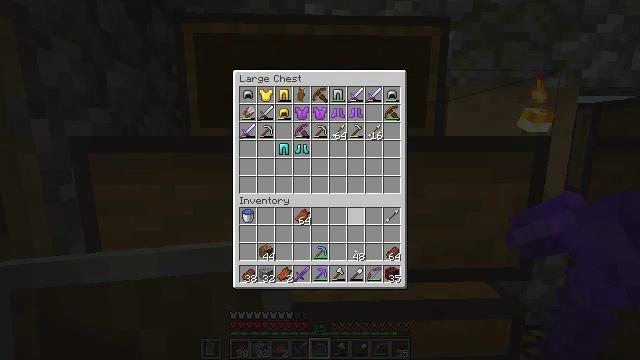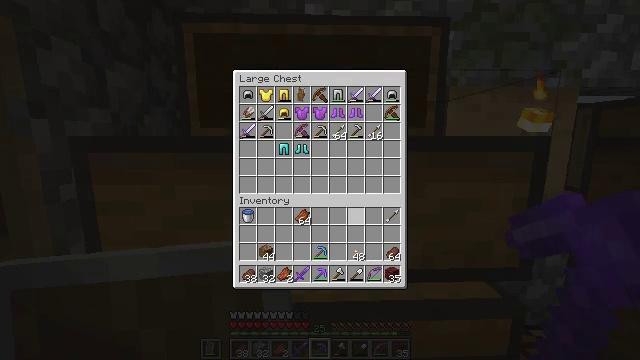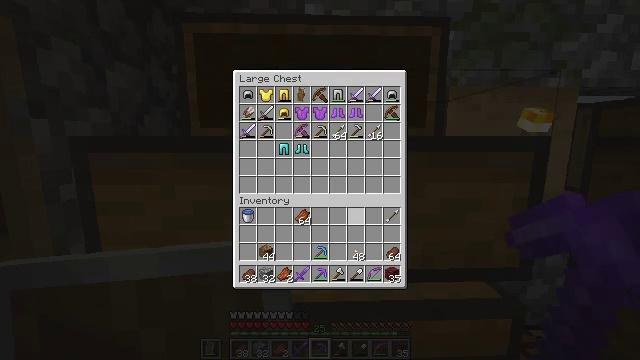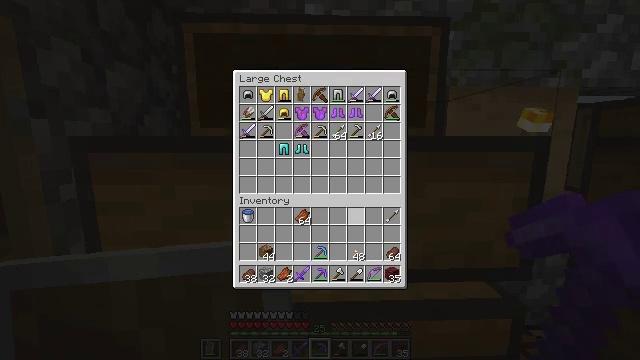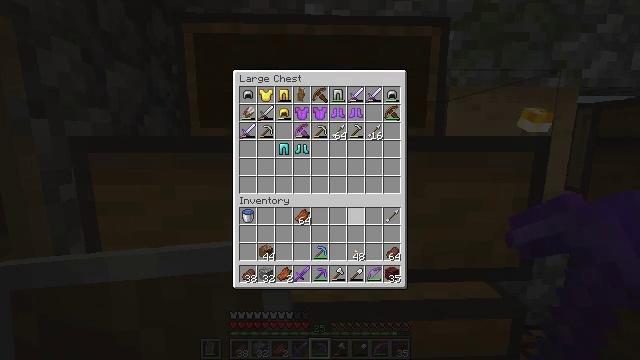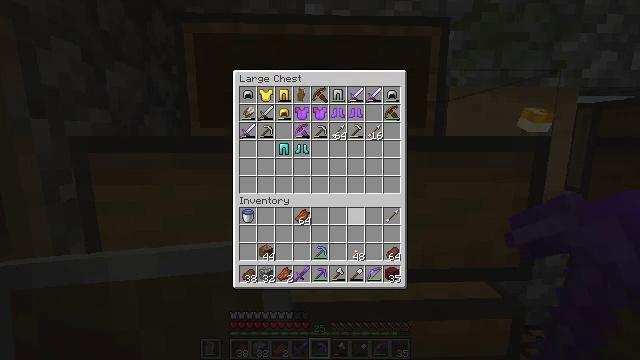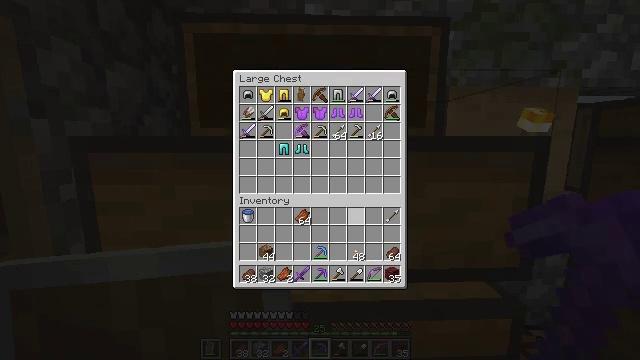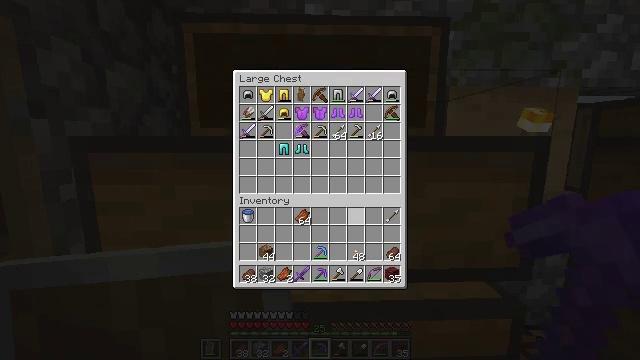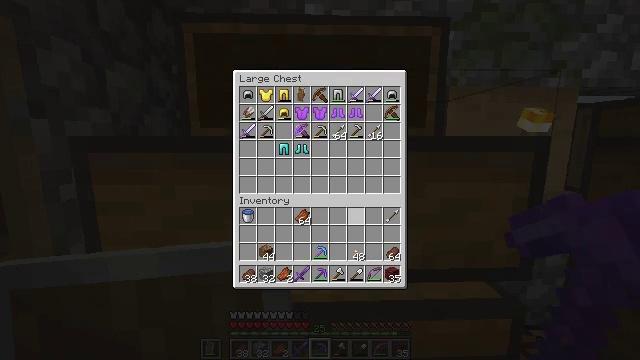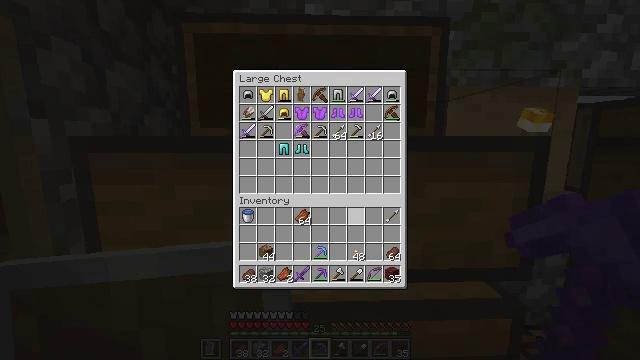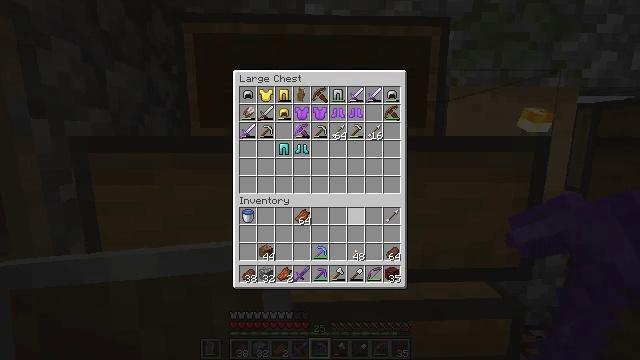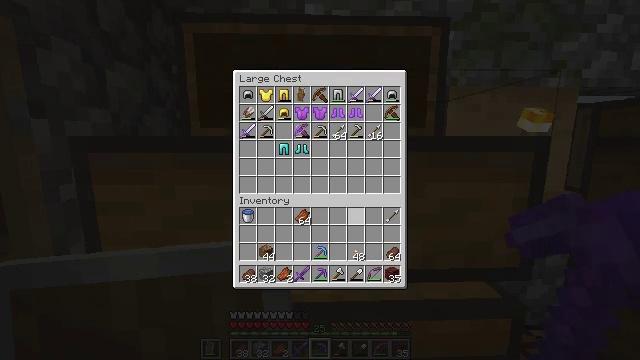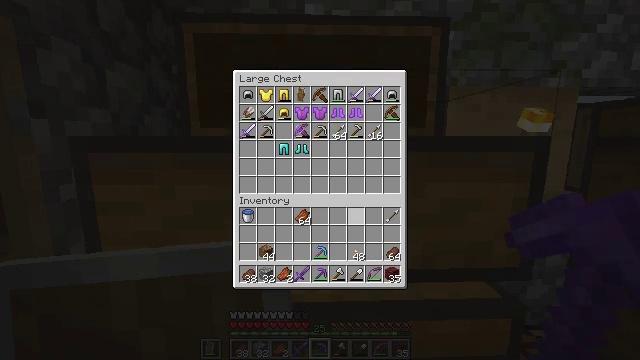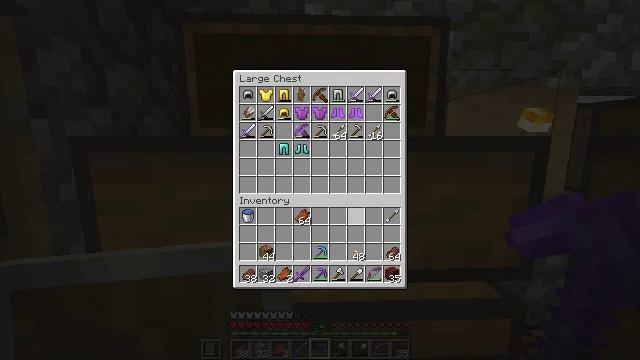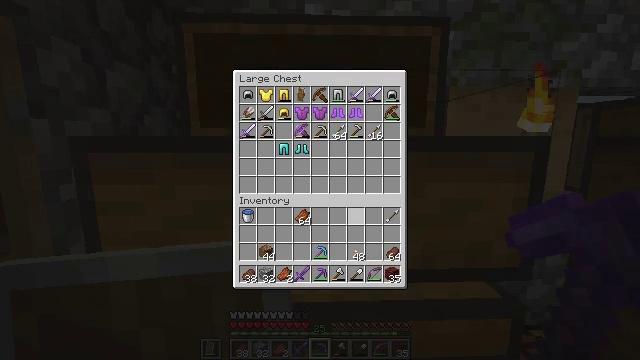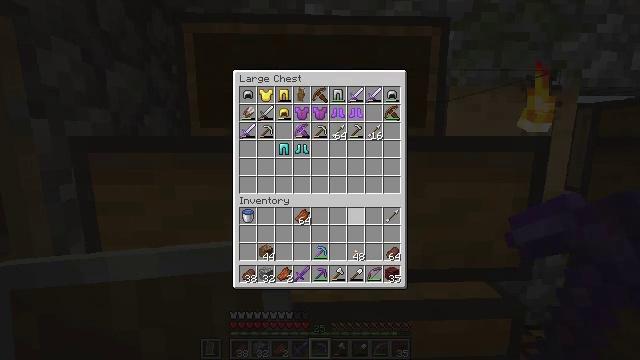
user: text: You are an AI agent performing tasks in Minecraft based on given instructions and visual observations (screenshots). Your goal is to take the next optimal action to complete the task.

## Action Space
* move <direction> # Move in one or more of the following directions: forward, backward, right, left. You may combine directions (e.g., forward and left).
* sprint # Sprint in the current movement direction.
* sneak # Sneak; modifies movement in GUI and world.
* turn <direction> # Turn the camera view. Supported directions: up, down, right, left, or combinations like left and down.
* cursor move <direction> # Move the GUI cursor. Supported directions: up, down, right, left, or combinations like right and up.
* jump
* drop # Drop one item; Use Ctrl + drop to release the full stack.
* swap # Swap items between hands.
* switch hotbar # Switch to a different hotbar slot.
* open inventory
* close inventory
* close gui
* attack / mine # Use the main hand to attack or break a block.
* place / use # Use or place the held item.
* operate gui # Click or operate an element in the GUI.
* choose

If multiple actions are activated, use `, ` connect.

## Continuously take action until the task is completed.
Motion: motion action
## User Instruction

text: Open the smithing table to create a netherite chestplate.
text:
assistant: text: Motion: no_op
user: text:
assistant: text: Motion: no_op
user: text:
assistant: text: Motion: no_op
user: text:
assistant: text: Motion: no_op
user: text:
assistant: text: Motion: no_op
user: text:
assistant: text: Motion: no_op
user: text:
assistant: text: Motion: no_op
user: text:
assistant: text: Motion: no_op
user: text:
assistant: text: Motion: no_op
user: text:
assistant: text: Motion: no_op
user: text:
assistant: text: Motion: no_op
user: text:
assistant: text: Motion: no_op
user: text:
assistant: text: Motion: no_op
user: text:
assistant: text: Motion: no_op
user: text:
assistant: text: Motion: no_op
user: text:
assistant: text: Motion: no_op
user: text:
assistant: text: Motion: no_op
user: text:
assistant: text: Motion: no_op
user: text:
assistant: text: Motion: no_op
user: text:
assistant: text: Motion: no_op
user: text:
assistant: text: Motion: no_op
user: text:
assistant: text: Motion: no_op
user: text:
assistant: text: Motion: no_op
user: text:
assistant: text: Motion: open inventory
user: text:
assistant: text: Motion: open inventory
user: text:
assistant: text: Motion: open inventory
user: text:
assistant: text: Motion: turn left and down
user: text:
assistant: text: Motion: turn down
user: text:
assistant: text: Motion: turn down
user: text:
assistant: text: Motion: turn down